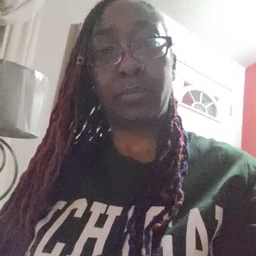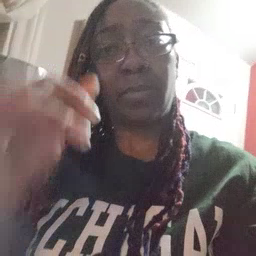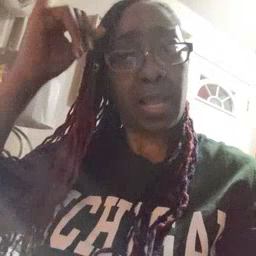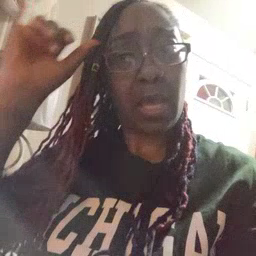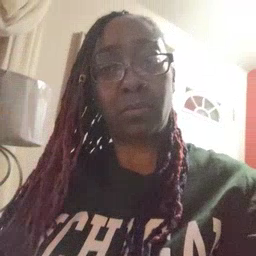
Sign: cow